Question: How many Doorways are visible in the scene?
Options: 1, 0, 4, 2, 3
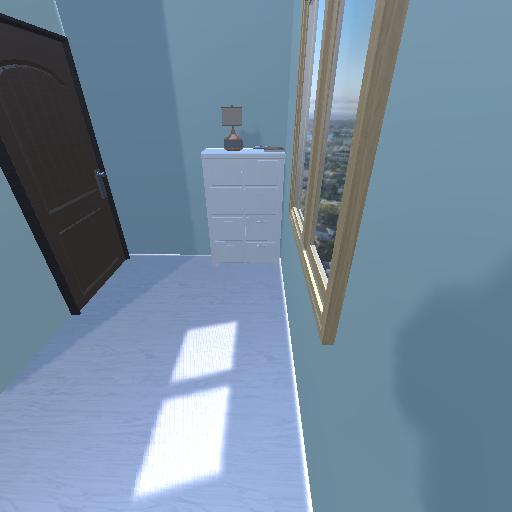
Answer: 1